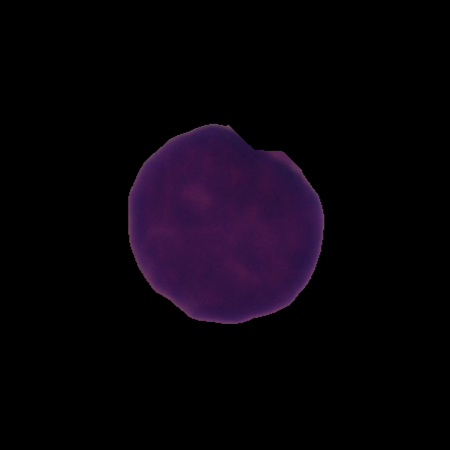
Label: healthy